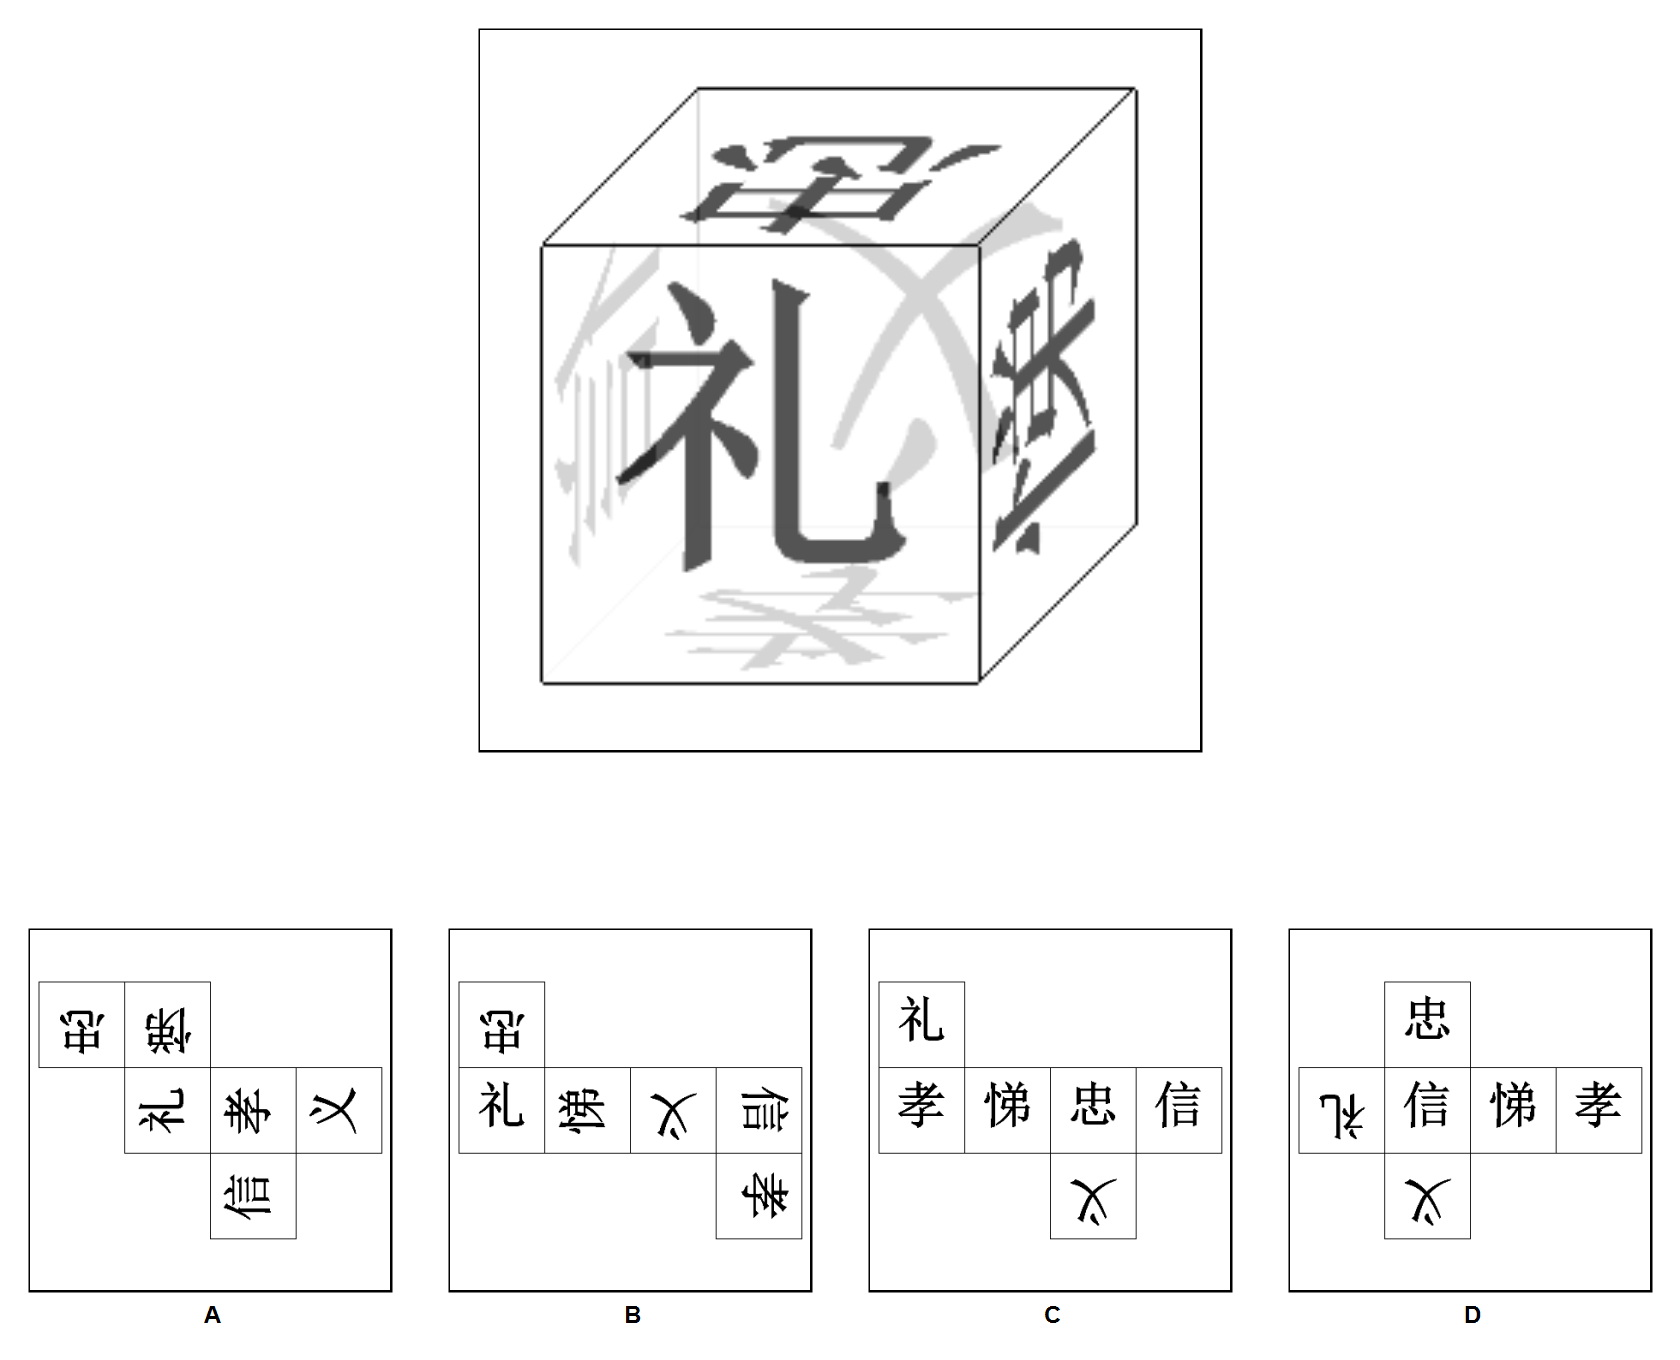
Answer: D